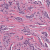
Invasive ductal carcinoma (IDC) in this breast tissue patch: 1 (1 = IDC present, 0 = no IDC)